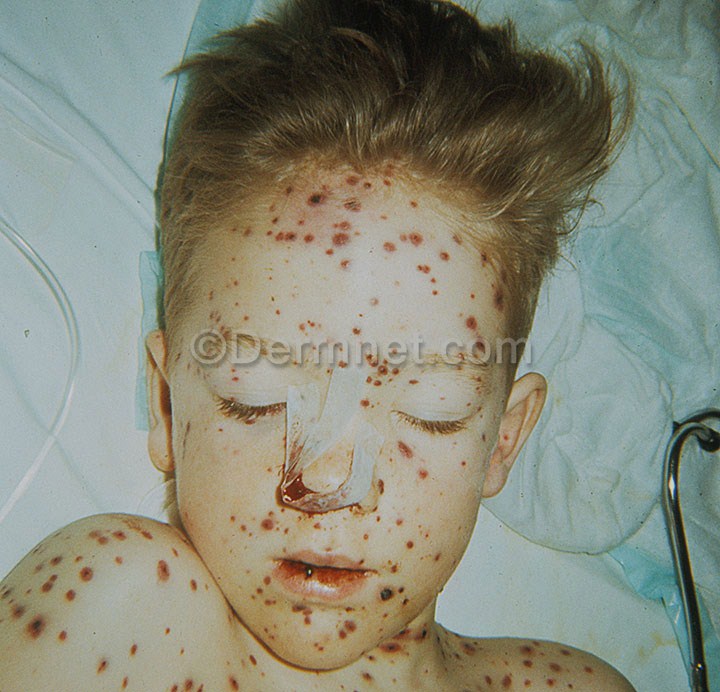
Disease: Warts Molluscum and other Viral Infections